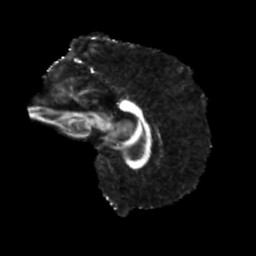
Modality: FA
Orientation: sagittal
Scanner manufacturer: siemens
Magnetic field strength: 3 T
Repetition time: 4 s
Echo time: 0.0594 s